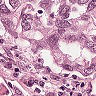
Metastatic tissue present: yes